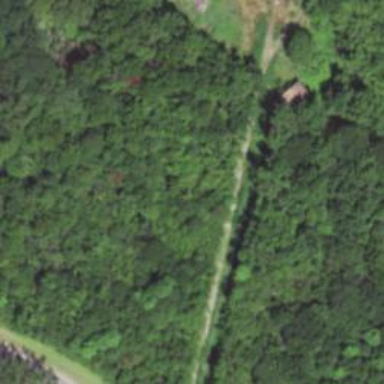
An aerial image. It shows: Driveway leading to service road.